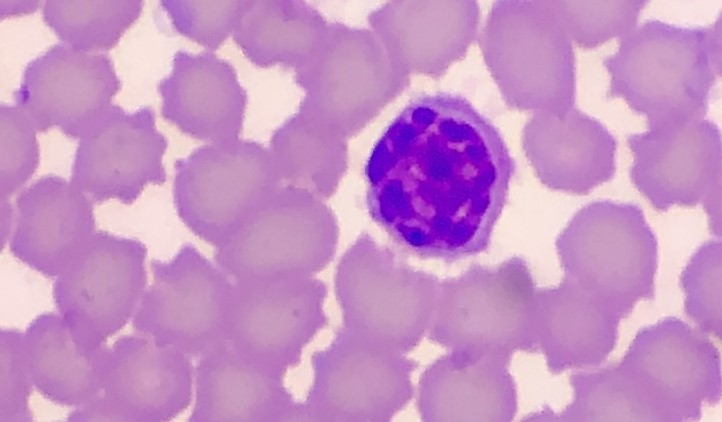
White blood cell type: Lymphocyte